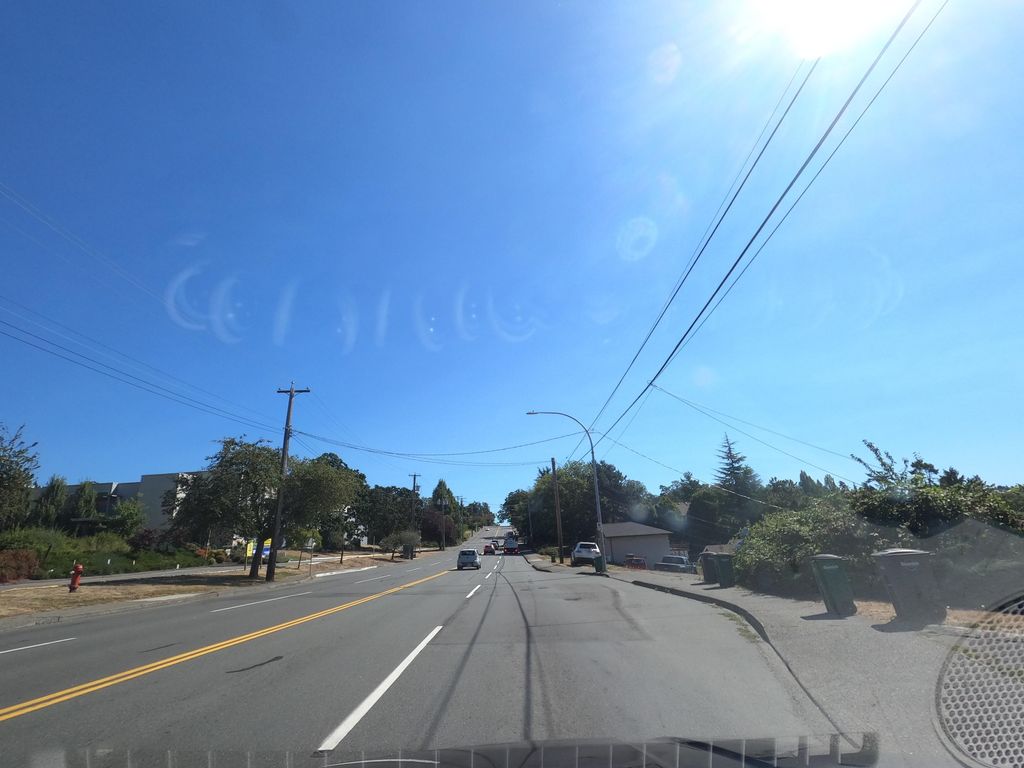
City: victoria